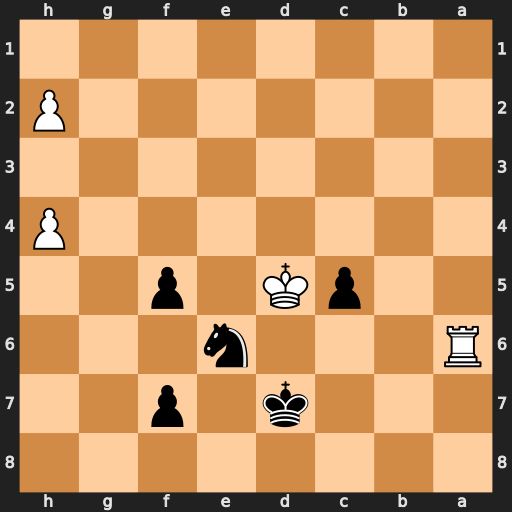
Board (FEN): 8/3k1p2/R3n3/2pK1p2/7P/8/7P/8
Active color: b
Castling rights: -
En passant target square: -
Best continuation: Nc7+ Ke5 Nxa6